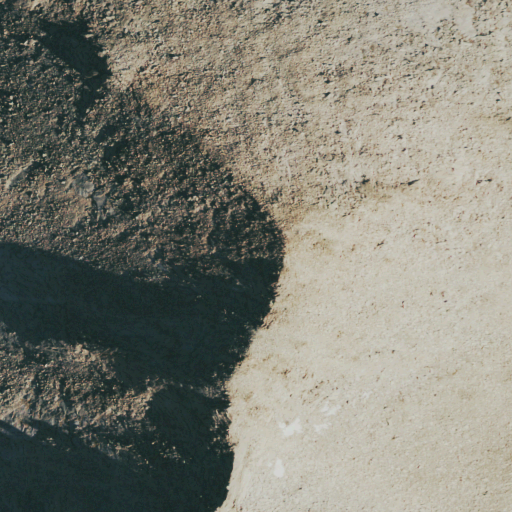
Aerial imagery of mountain in Colorado named Storm Peak containing barren land and snow